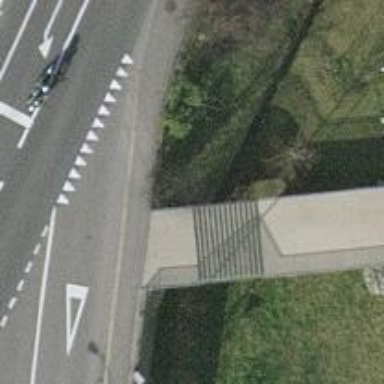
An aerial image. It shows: Set of concrete steps.